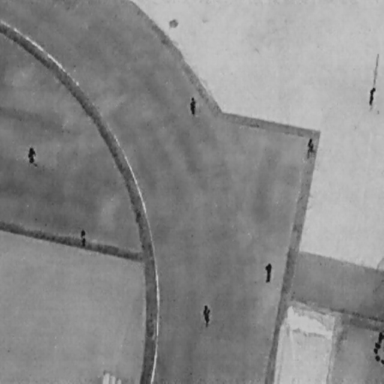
There are seven People in the infrared image.